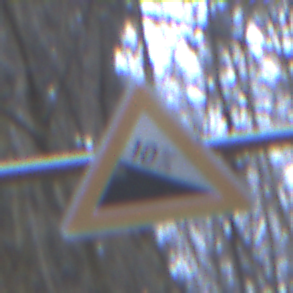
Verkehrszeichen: Gefaelle10
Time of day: MorningAfternoon
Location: Outdoor (Nature)
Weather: Overcast
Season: Winter
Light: Natural